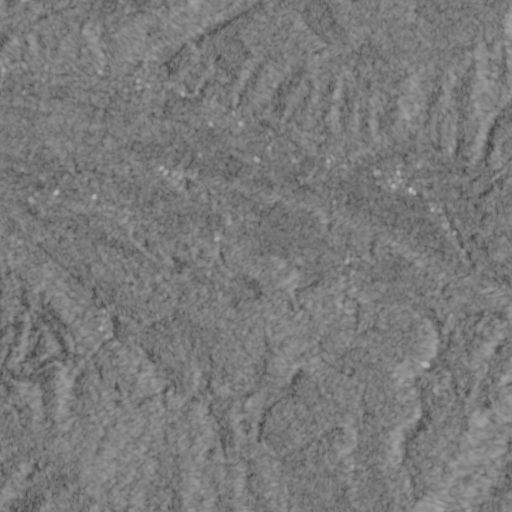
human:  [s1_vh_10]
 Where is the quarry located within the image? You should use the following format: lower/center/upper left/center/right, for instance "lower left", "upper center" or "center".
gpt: The quarry is located in the lower left of the image.
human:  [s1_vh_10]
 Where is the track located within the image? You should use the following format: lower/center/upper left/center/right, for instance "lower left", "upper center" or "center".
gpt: There is no track in the image.

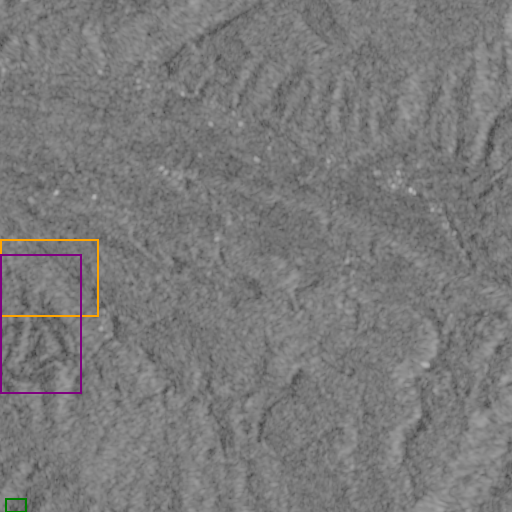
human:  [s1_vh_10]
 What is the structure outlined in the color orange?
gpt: The structure outlined in orange is a crop field.
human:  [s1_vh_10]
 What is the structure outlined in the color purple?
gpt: The structure outlined in purple is a park.
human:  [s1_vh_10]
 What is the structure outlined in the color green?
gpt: The structure outlined in green is a quarry.
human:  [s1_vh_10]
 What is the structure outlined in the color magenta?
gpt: There is no magenta outline.